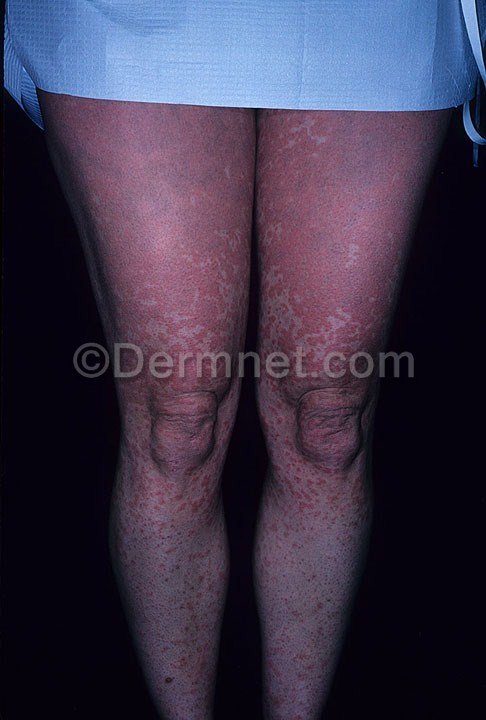
Disease: Exanthems and Drug Eruptions